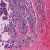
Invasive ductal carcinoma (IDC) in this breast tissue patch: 0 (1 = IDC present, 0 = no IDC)